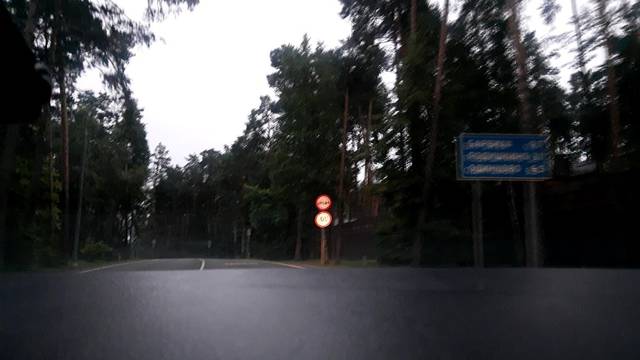
Region: Russia
Coordinates: 55.737, 37.269